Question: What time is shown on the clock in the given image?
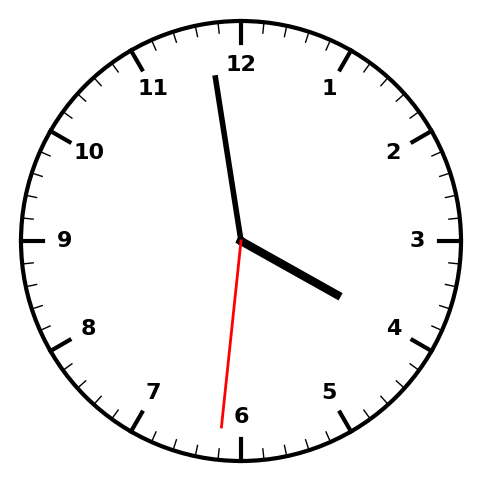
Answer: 03:58:31